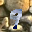
Label: 9